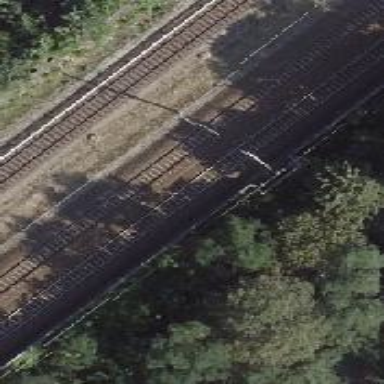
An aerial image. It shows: Railway milestone with catenary mast.